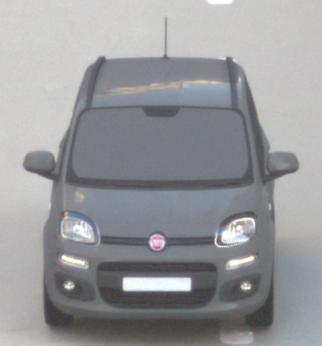
Make: Fiat
Model: Panda 1.2 8V
Detailed model: Panda (312)
Model produced from: 2013/02
Model produced until: 2013/12
Doors: 5
Color: gray
Road condition: dry road
Daytime: sunrise or sunset
Contrast: low contrast